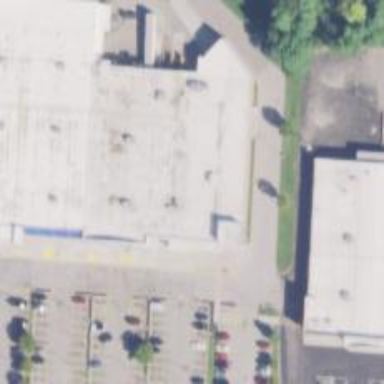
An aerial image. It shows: Supermarket.